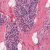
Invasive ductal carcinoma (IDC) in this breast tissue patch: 0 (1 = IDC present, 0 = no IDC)